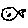
Label: fish